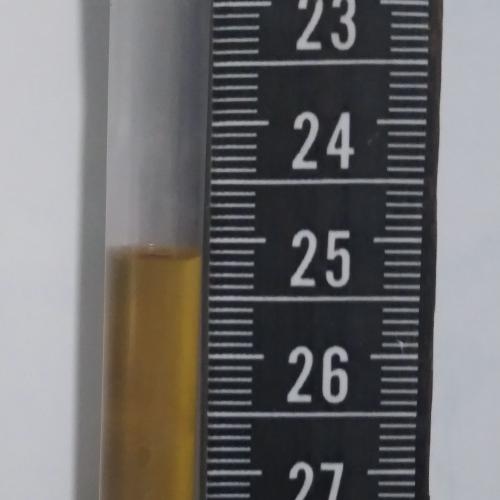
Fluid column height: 25.1 cm